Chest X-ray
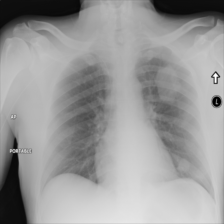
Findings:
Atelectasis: negative
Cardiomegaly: negative
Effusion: negative
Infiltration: negative
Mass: negative
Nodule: positive
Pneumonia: negative
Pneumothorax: negative
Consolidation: negative
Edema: negative
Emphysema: negative
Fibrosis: negative
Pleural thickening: negative
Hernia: negative